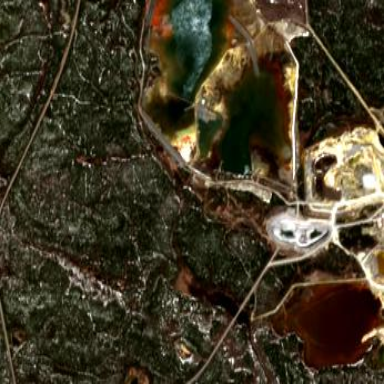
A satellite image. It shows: Tailings reservoir containing water.